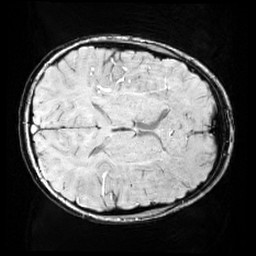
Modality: SWI
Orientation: axial
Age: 11
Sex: male
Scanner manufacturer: siemens
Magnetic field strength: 3 T
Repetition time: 0.027 s
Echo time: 0.02 s